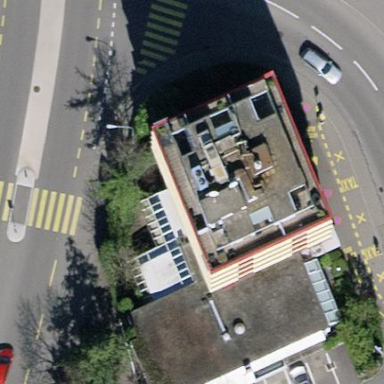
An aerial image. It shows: Flat-roofed building.